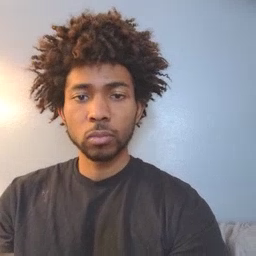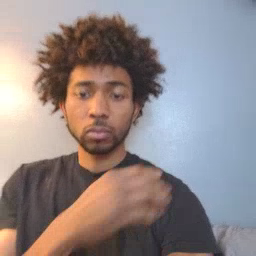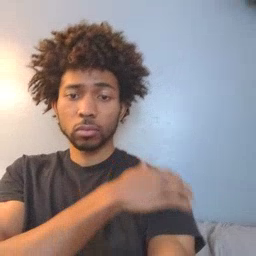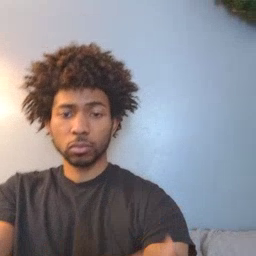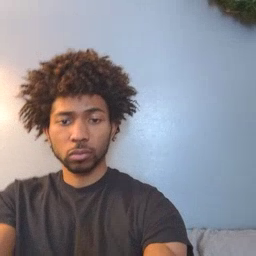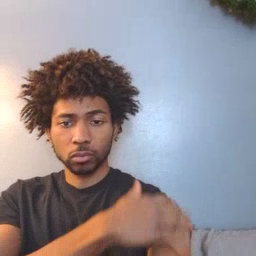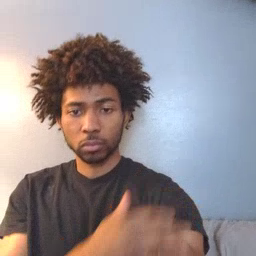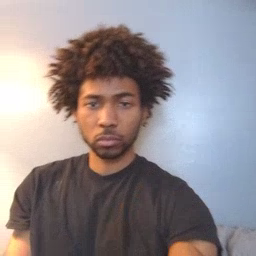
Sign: arm